Question: I'm developing a REST api with Slim. When I use my api in localhost everything works well, but when I try to use it on my server it doesn't work well, returning the content of the index.php.
For this question I'll use the example app of Slim framework. So my index.php is:
'''
<?php
require 'Slim/Slim.php';
\Slim\Slim::registerAutoloader();
$app = new \Slim\Slim();
$app->get('/hello/:name', function ($name) {
echo "Hello, $name";
});
$app->run();
?>
'''
My folder estructure is:
'''
/var/www/html/vendor/rest/
libs/
Slim
v1/
.htaccess
index.php
'''
The .htaccess file is:
'''
AddType x-mapp-php6 .php
AddHandler x-mapp-php6 .php
Options -Indexes
Options -MultiViews
Options +FollowSymLinks
Options +Includes
RewriteEngine on
RewriteBase /vendor/rest/v1
RewriteCond %{REQUEST_FILENAME} !-f
RewriteCond %{REQUEST_FILENAME} !-d
RewriteCond %{REQUEST_FILENAME} !-l
RewriteRule ^(.*)$ %{ENV:BASE}index.php [QSA,L]
'''
So, when I write on Postman (for example)
<URL>
I get:

When it should return
'''
Hello, jose
'''
I've been for a couple of days and I couldn't solve this issue. What is wrong? Maybe the .htaccess?
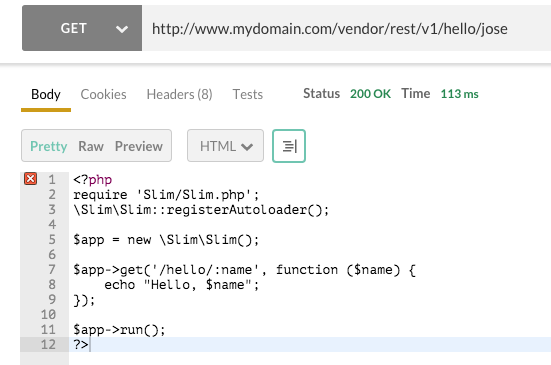
Answer: Finally I've solved my question. I changed .htaccess file with this three lines:
'''
RewriteEngine on
RewriteCond %{REQUEST_FILENAME} !-f
RewriteRule ^ index.php [QSA,L]
'''
Now everything works properly.